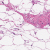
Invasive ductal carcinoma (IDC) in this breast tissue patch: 0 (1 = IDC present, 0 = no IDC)